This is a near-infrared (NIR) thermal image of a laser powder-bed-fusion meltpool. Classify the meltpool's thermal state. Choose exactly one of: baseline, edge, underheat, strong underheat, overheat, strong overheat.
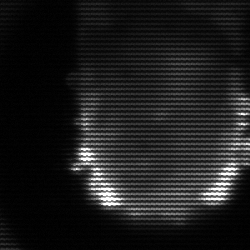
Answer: baseline